Question: I am playing around with <URL> on the mulesoft portal, I see some weird behavior when using sub-flows in this example.
The Payload class type changes when exiting from sub-flow.
The interesting section is below

'''
<sub-flow name="Samsung_SubFlow">
<data-mapper:transform config-ref="OrderIrem_To_OrderRequest" doc:name="OrderItem To OrderRequest"/>
<http:request config-ref="HTTP_Request_Configuration" path="samsung/orders" method="POST" port="9090" doc:name="samsung/orders"/> -->
<flow-ref name="samsungWebServiceClient" doc:name="samsungWebServiceClient"/>
<logger message="After just returning into the main flow #[payload]" level="INFO" doc:name="Main flow"/>
<message-property-filter pattern="http.status=200" caseSensitive="true" scope="inbound" doc:name="Filter failures"/>
<set-session-variable variableName="totalCost" value="#[totalCost+payload.price]" doc:name="totalCost=+price"/>
<data-mapper:transform config-ref="OrderResponse_to_PurchaseReceipt" doc:name="OrderResponse to PurchaseReceipt"/>
</sub-flow>
<sub-flow name="samsungWebServiceClient">
<cxf:jaxws-client clientClass="com.mulesoft.se.samsung.SamsungServiceService" doc:name="Samsung Webservice Client" operation="purchase" port="SamsungServicePort"/>
<http:request config-ref="HTTP_Request_Configuration" doc:name="/samsung/orders" method="POST" path="samsung/orders" port="9090"/>
<logger message="At the end of the subflow #[payload]" level="INFO" doc:name="Sub-flow exit"/>
</sub-flow>
'''
The two loggers give out the below
> INFO 2015-05-10 17:32:07,016
[[service-orchestration].Orders_HTTP_Listener_Configuration.worker.01]
org.mule.api.processor.LoggerMessageProcessor: At the end of the
subflow org.glassfish.grizzly.utils.BufferInputStream@1ba9d893 INFO
2015-05-10 17:32:15,219[[service-orchestration].Orders_HTTP_Listener_Configuration.worker.01]
org.mule.api.processor.LoggerMessageProcessor: After just returning
into the main flow com.mulesoft.se.samsung.OrderResponse@70d5a09f
I do not think that this is expected behavior, as obviously if I embed the MP's from the sub-flow into the main-flow the flow fails as the payload class type is not OrderResponse
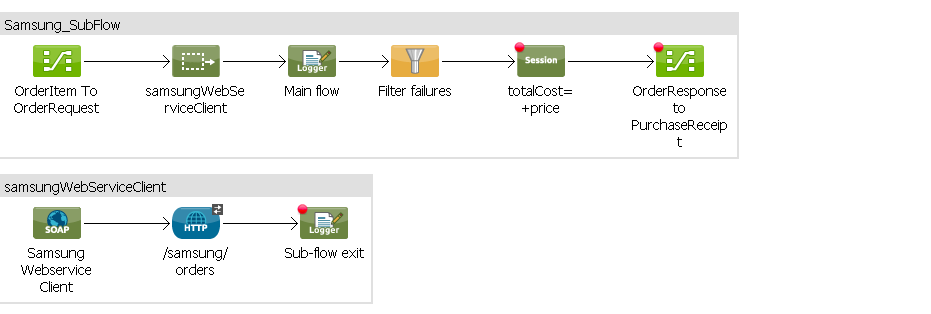
Answer: the CXF processor is an intercepting message processor, so it performs some actions right after the processor chain is executed (in this case the second sub flow). In order to alter this behavior, you can surround the cxf client with '<processor-chain>' tags.